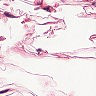
Metastatic tissue present: no